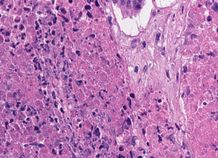
Tumor epithelial tissue: yes
Tumor-associated stroma tissue: yes
Normal tissue: no